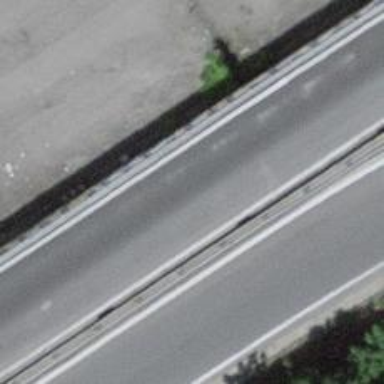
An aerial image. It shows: Asphalt motorway link.